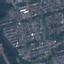
Land use / land cover: Residential